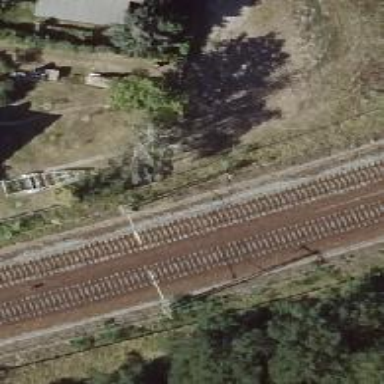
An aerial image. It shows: Railway track with contact line for electrification.